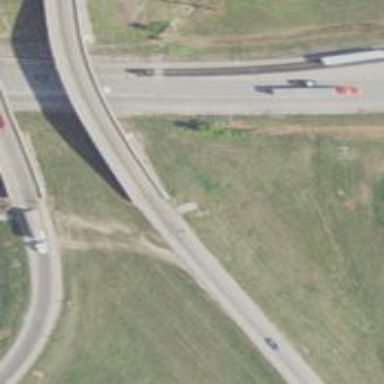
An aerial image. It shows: Motorway link.